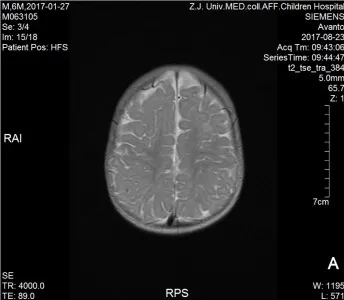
The magnetic resonance imaging (MRI) and X-ray images of the Coffin-Lowry syndrome case. The MRI of cerebral development.
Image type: radiology (mri)